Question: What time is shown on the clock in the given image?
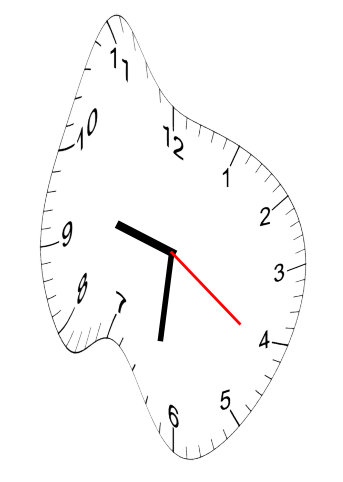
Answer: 09:31:21